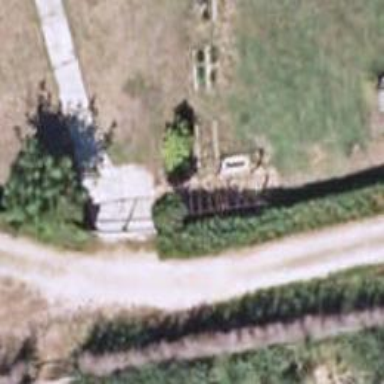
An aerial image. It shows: Fence.